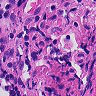
Metastatic tissue present: no